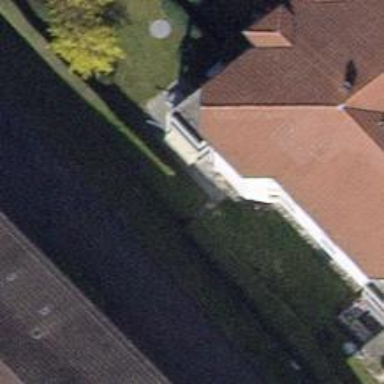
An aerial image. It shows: Hedge acting as barrier.